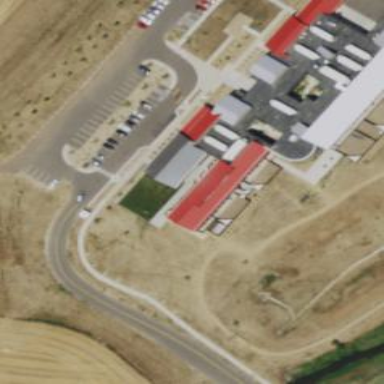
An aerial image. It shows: Animal shelter housed in building.